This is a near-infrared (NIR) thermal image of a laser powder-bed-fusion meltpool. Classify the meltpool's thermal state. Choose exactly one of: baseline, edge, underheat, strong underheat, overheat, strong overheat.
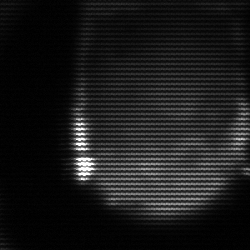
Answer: edge